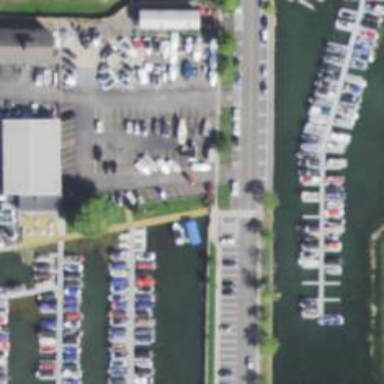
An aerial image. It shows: Marina on leisure land.